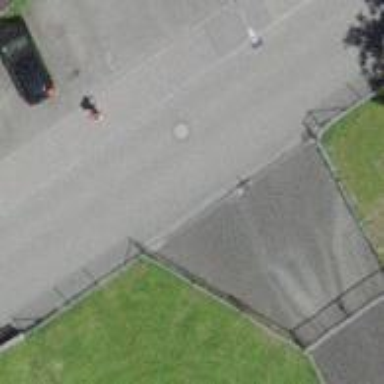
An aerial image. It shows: Fence with chain link type.